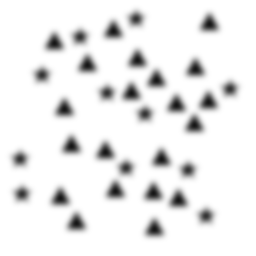
Squares: 0
Triangles: 21
Stars: 11
Total shapes: 32